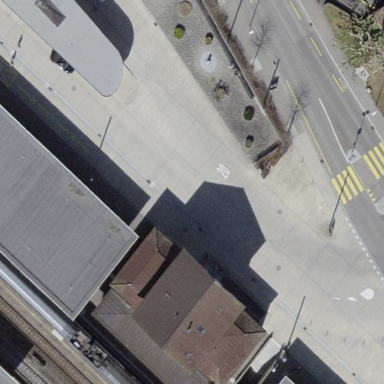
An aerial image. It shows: Train station building with gabled roof.